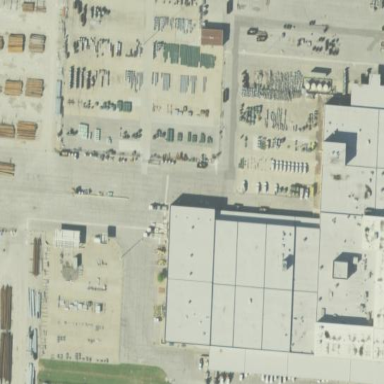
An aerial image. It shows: Utility area.